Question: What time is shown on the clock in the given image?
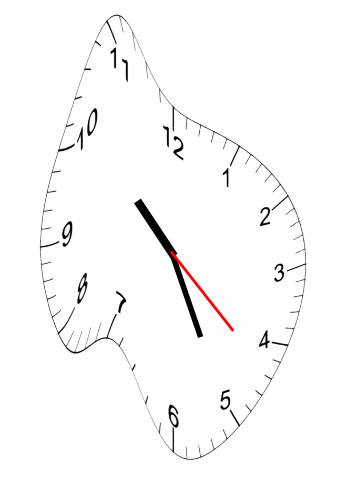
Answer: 10:25:22